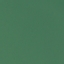
Land use / land cover: SeaLake